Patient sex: F
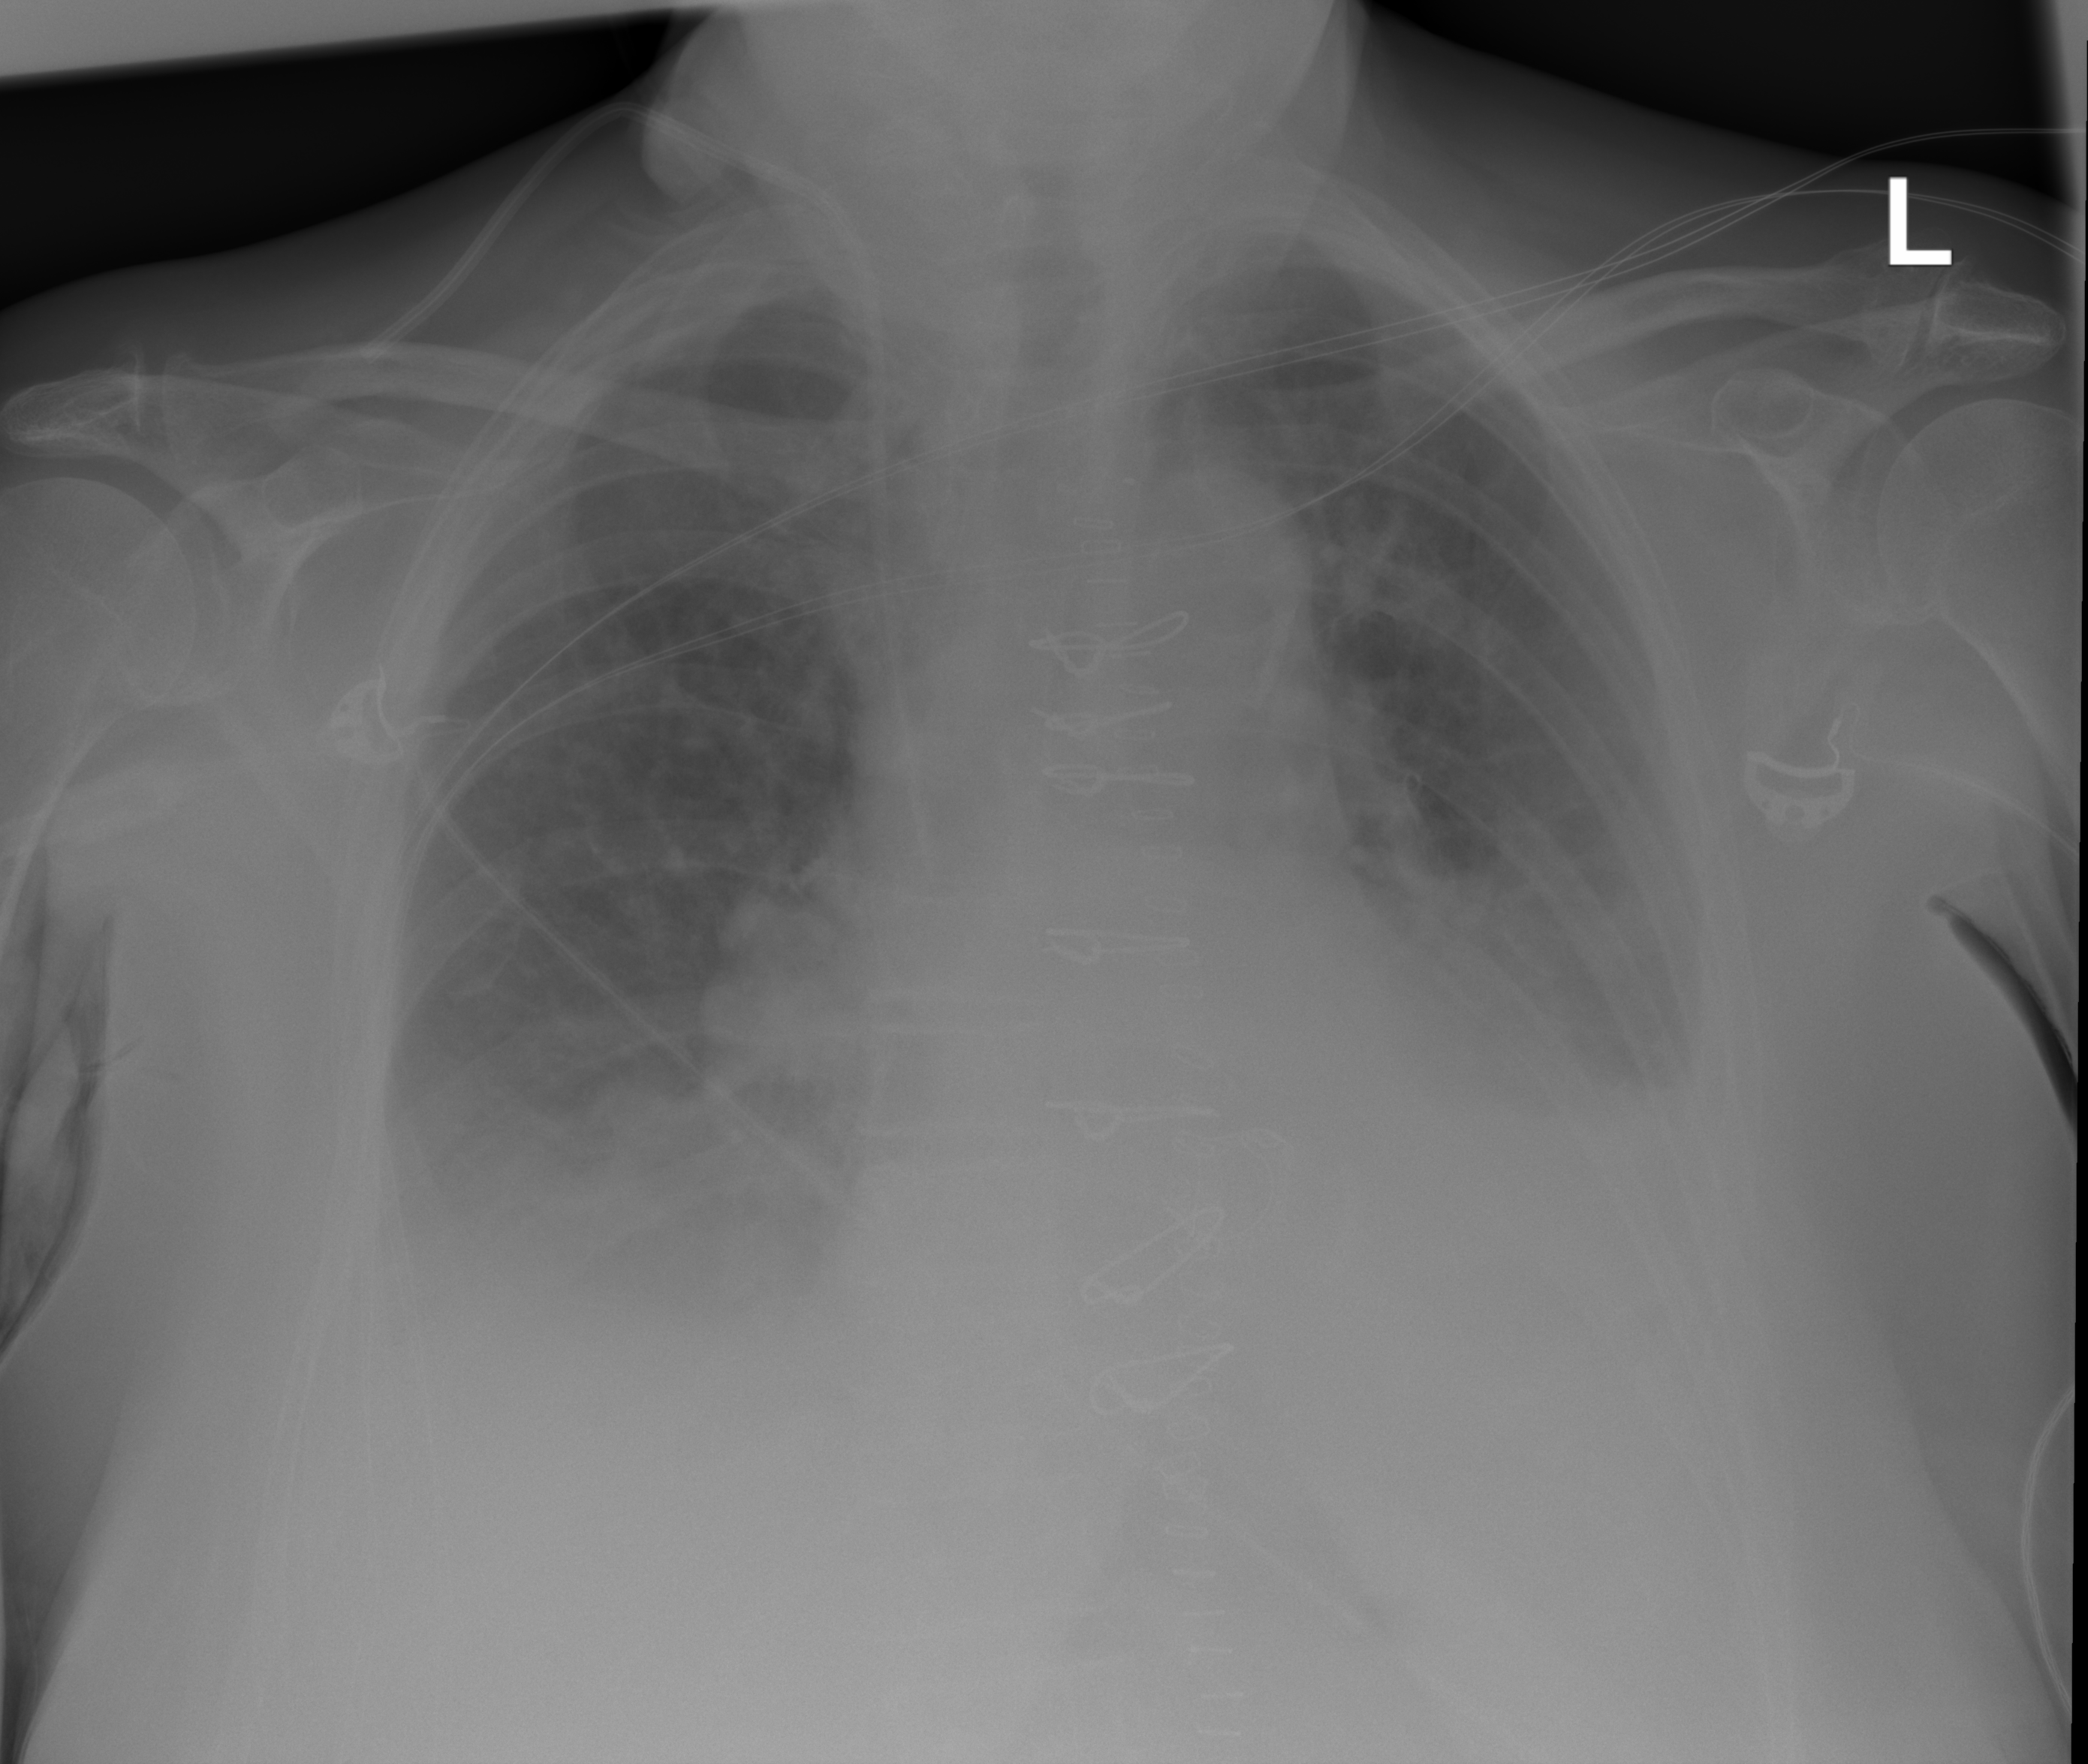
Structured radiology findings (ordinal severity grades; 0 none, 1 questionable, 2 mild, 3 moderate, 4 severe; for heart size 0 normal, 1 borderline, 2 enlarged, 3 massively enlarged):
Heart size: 2
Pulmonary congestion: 3
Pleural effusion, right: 3
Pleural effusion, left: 3
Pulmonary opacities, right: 1
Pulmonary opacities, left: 1
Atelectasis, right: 3
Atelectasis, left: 3